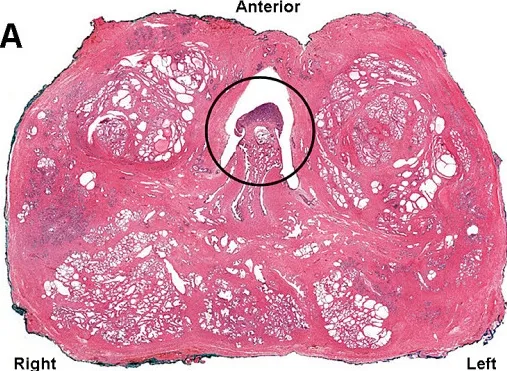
Location of. The carcinoid tumor in the verumontanum of the prostatic urethra.
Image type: pathology (h&e)